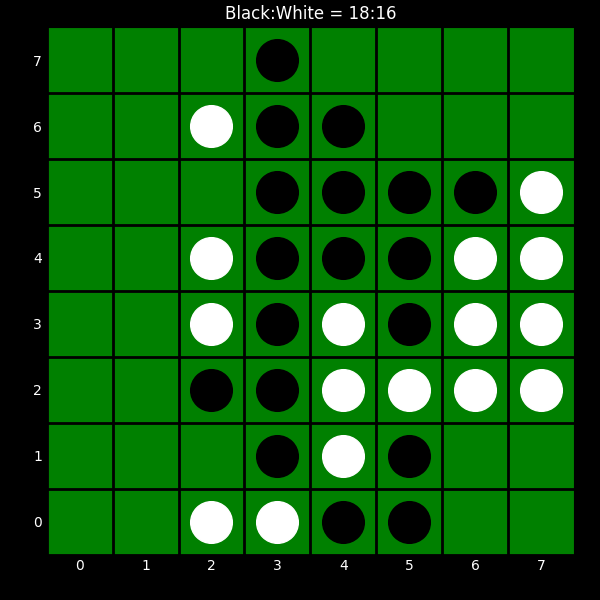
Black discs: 18
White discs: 16